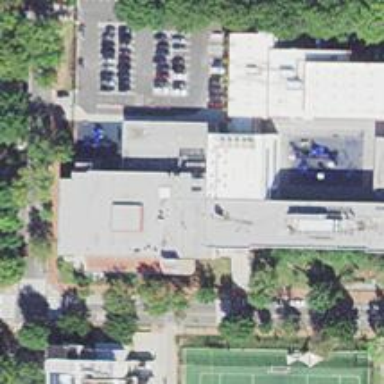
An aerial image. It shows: School.